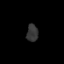
Tissue: prostate
Cell type: Myeloid cells
Senescence score: 0.3183
Nuclear area (px): 192
Mean DAPI intensity: 53.281